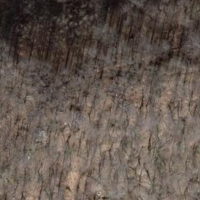
EUNIS habitat code: 41
Species observed at this site:
Asplenium trichomanes
Lactuca perennis